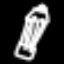
Label: pencil